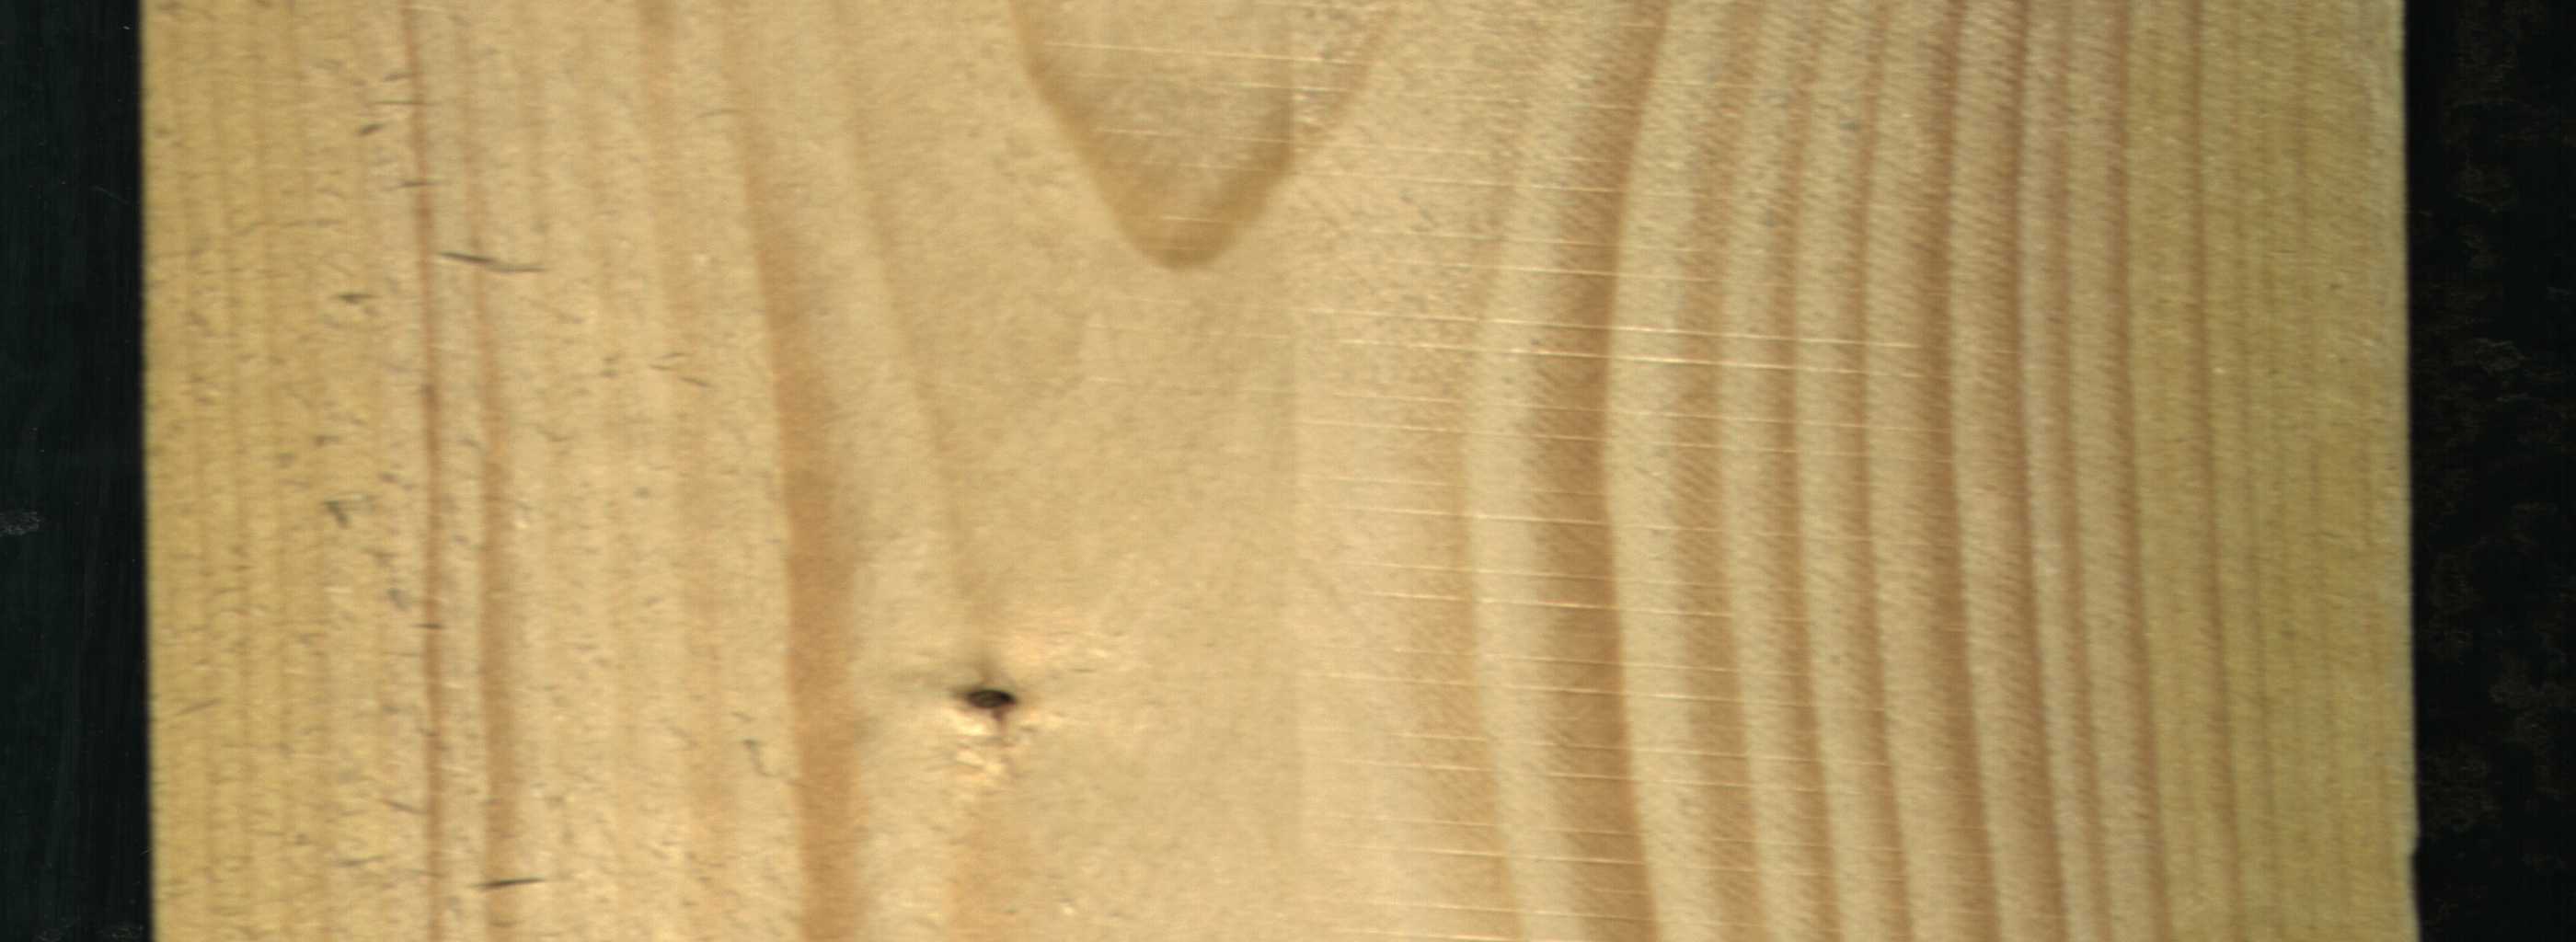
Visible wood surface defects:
Dead_Knot